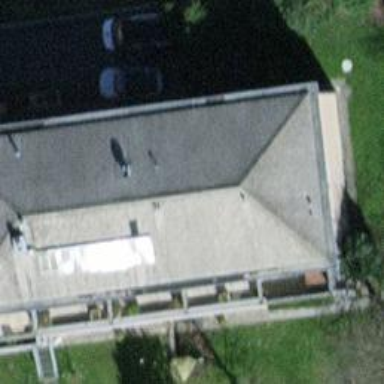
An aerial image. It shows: Hipped-roof building with apartments.